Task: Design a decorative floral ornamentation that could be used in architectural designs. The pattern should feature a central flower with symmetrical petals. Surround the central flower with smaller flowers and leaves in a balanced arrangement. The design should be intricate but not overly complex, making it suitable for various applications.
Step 1489:
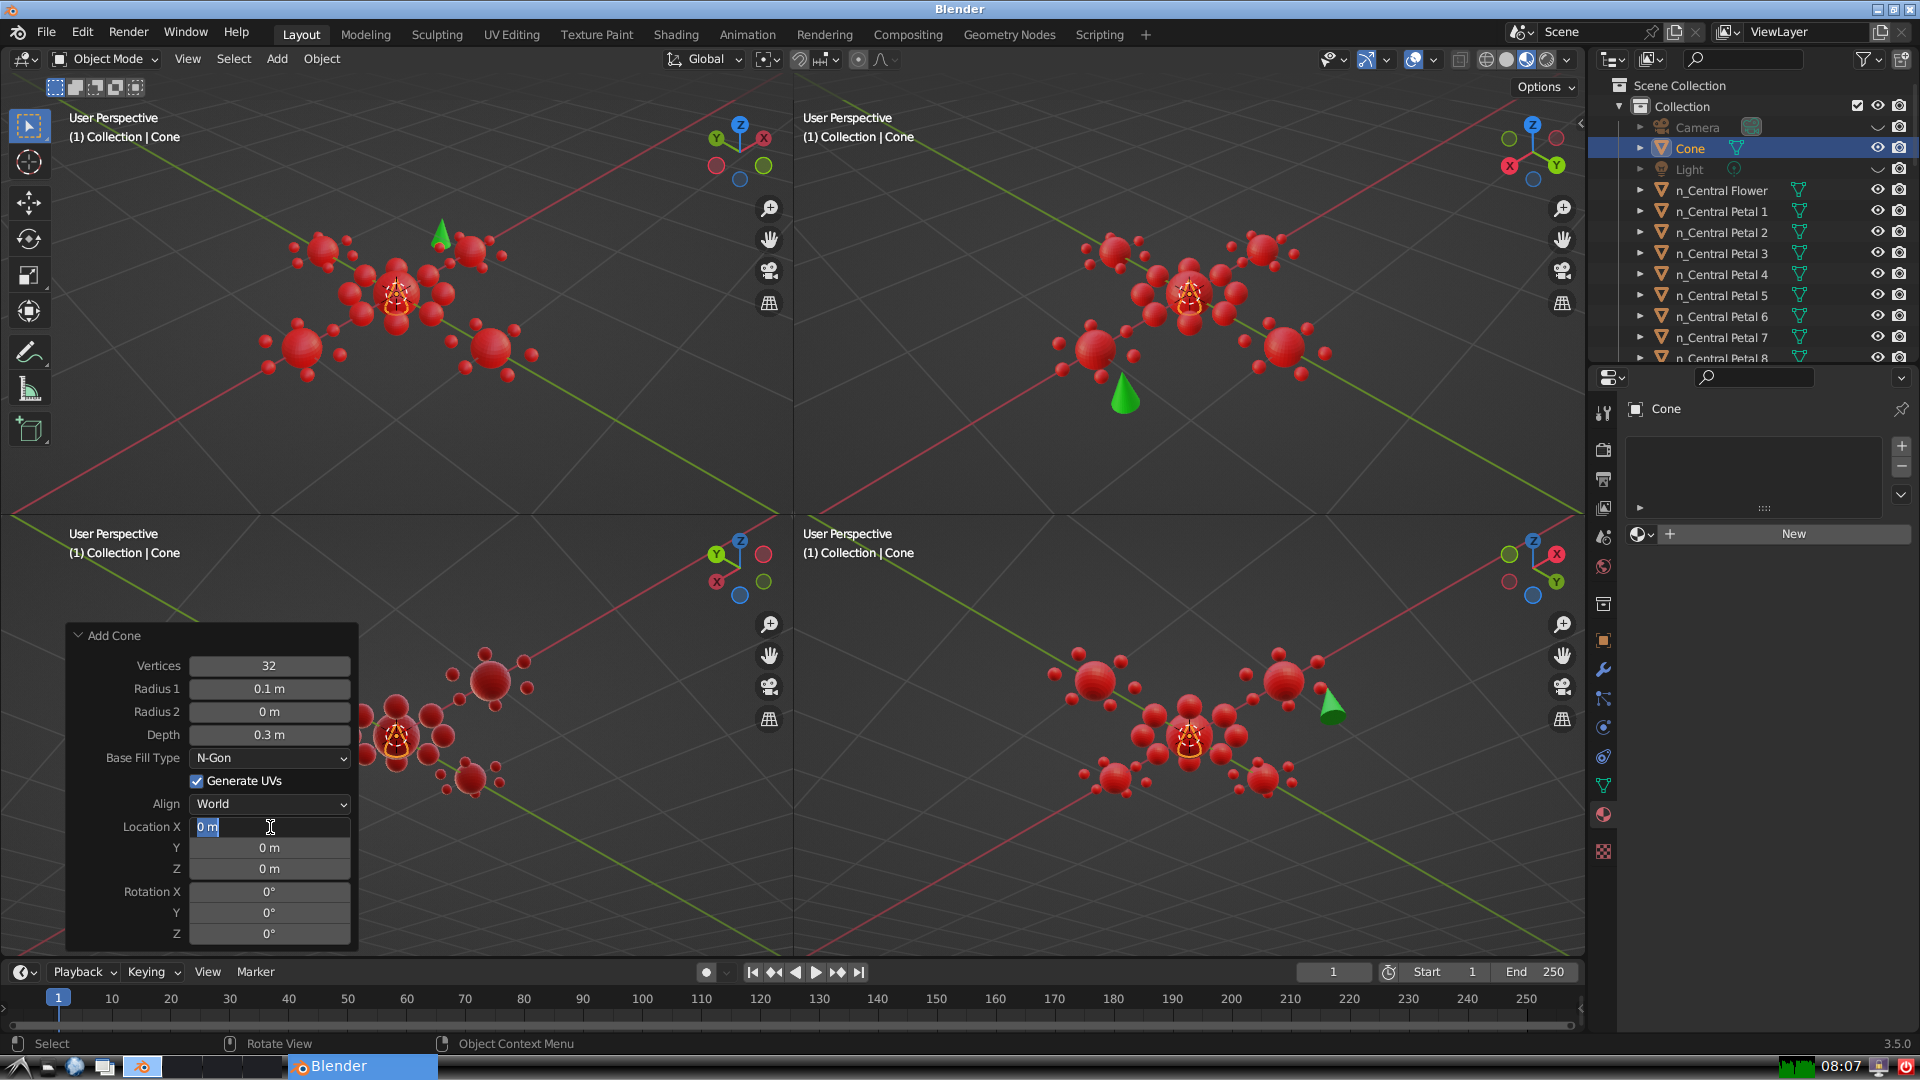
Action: input_text: 0.45922011883810776